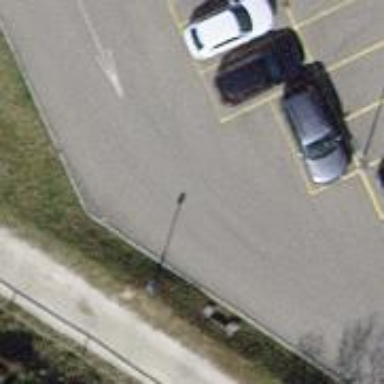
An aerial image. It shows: Parking aisle designated as service road.